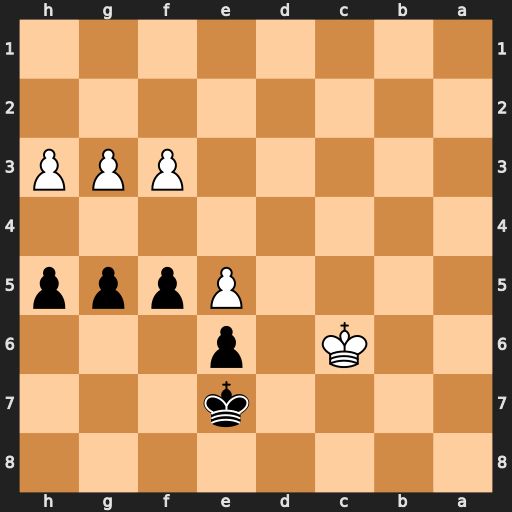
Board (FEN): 8/4k3/2K1p3/4Pppp/8/5PPP/8/8
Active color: b
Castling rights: -
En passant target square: -
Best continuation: g4 hxg4 f4 gxf4 h4 g5 h3